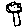
Label: flower